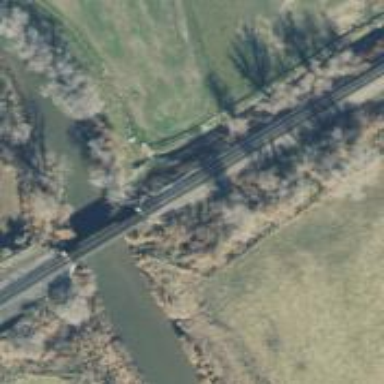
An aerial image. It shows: Bridge over railway line.